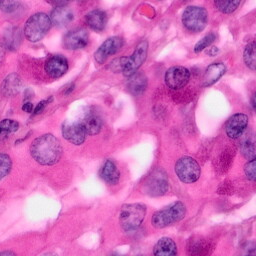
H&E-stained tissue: Pancreatic